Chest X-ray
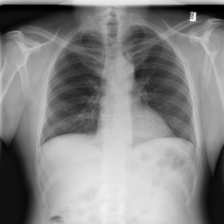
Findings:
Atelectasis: negative
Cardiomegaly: negative
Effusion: negative
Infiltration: negative
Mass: negative
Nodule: negative
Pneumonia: negative
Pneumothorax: negative
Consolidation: negative
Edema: negative
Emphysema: negative
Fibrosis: negative
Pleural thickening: negative
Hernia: negative